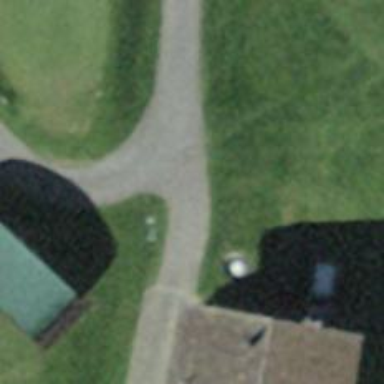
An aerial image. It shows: Designated golf cart path along service road.